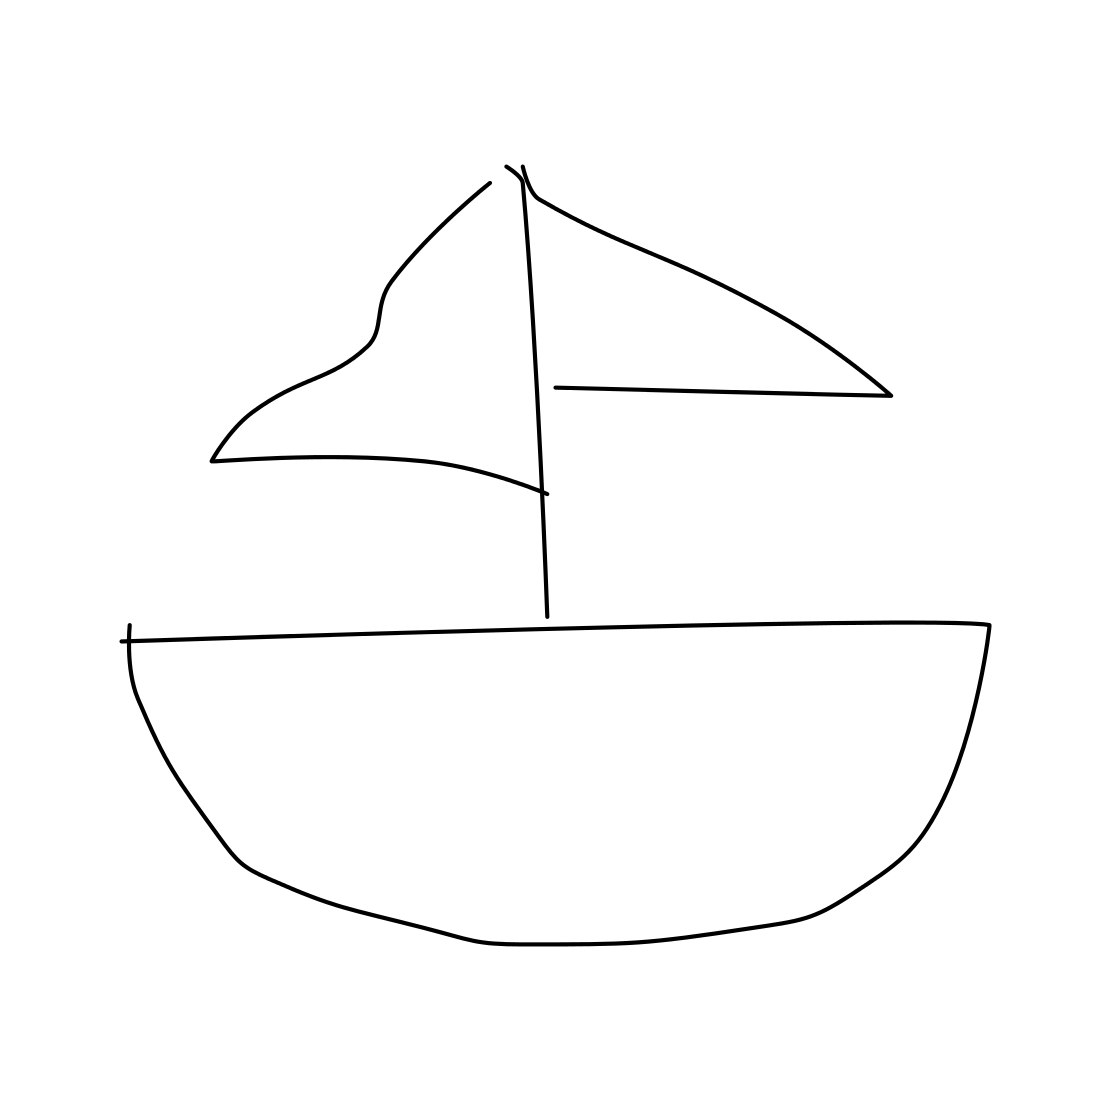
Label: sailboat